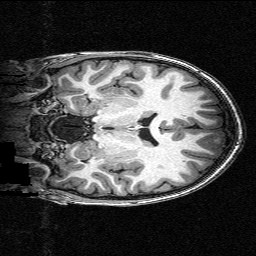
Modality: T1w
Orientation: coronal
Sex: female
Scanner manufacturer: siemens
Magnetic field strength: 3 T
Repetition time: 2.3 s
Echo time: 0.00336 s